Question: A DB2 / 400 SQL question: In the statement below, when creating a column with the "ALLOCATE"
statement, does this mean that the database engine creates the column with an initial size of 20 Mega?
Because the analysis of the system table indicates that the column with a column of 2G, 7M.
Does the size indicated in the "LENGHT" column correspond to the size allocated, or to the maximum size of the column ?

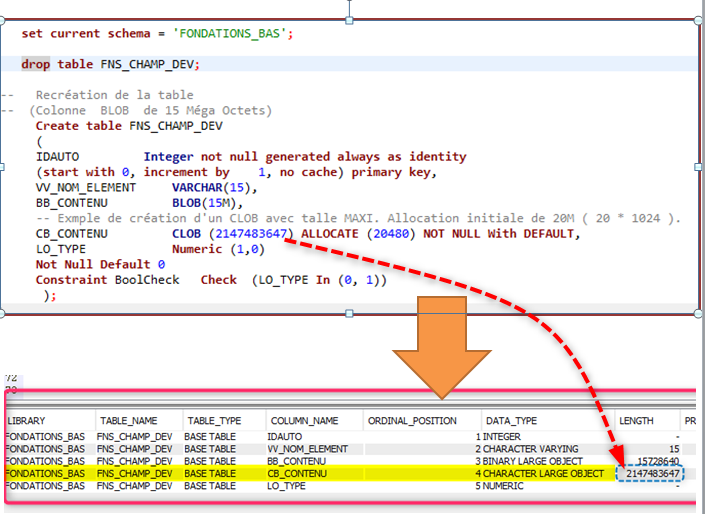
Answer: Db2 for IBM i stores table data in two parts.
The Fixed length table space and an overflow space.
If a table just has fixed length columns, all the data is in the table space.
'ALLOCATE(x)' means that the Db allocates x bytes in the table space for the column and the rest is stored in the overflow space.
The default for varying types is 'allocate(0)', so theoretically the entire varying value is store in the overflow space.
Reality is 'varchar(30)' or smaller is stored in the fixed length table space for performance, unless you explicitly specify 'allocate(0)'.
The reason it matters, if a query access both the fixed length table space and the overflow space, then 2 I/Os are required to retrieve all the data.
IBM recommends using an 'allocate(x)' where x is large enough to handle at least 80% of values you have.
As you can see for yourself, length is the maximum size for the column.
IBM ACS's schema tool, for one example, shows you the allocated length...
'''
create table mytable (
mykey integer
, myclob clob(200000) allocate(2000)
);
'''
<URL>